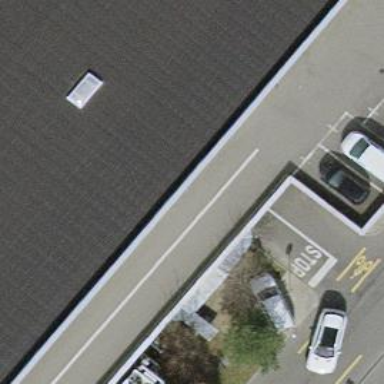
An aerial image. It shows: Driveway that serves as building passage under tunnel.